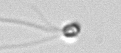
Label: flagellate